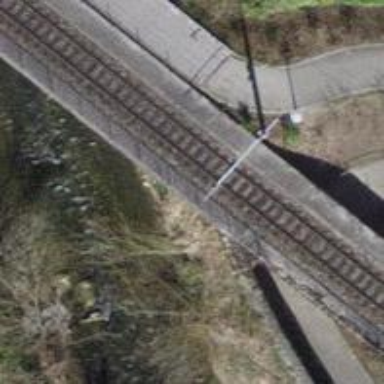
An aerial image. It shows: Narrow gauge railway with electrified contact lines.